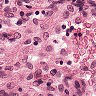
Metastatic tissue present: no